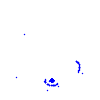
Particle: kaon